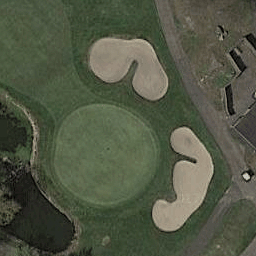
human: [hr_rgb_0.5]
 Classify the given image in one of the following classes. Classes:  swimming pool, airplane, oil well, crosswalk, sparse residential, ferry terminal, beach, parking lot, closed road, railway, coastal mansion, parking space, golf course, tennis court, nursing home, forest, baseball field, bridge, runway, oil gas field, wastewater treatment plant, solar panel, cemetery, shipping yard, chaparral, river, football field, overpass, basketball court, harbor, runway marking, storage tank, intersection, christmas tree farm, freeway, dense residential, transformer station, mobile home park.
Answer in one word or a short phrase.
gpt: golf course